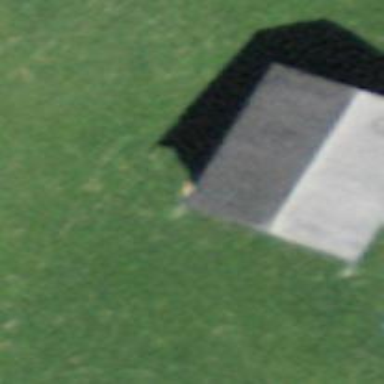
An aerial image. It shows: Rural barn.